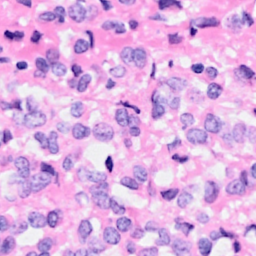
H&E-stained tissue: Breast